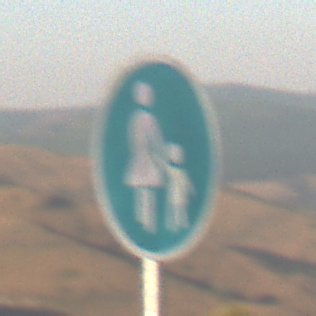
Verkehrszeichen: Gehweg
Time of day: SunriseSunset
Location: Outdoor (Nature)
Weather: Clear
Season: NotSpecified
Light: Natural